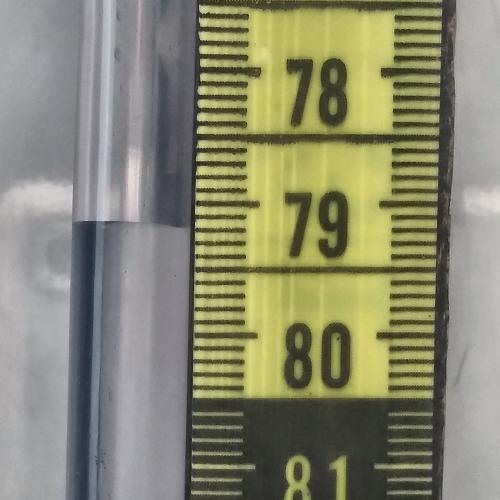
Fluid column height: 79.2 cm